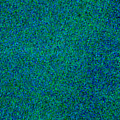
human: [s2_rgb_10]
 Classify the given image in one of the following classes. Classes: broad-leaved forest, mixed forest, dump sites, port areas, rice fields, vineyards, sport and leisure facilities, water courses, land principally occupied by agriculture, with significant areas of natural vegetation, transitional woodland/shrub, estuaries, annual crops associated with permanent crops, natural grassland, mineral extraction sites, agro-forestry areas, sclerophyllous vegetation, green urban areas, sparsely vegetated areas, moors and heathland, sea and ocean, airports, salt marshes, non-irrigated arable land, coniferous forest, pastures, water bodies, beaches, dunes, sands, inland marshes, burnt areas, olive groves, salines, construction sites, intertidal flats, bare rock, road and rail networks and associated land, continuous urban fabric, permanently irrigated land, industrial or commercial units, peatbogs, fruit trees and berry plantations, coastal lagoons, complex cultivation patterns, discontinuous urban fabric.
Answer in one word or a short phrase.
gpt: sea and ocean